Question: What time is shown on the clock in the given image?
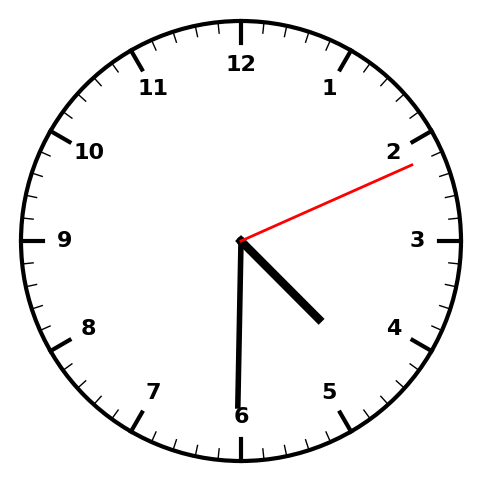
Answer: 04:30:11